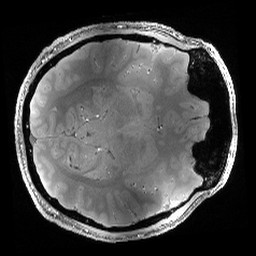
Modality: PDw
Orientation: axial
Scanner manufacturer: siemens
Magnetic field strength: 6.98 T
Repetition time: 2.43 s
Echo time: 0.00425 s